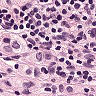
Metastatic tissue present: yes